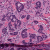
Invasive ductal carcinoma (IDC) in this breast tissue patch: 0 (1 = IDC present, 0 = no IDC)